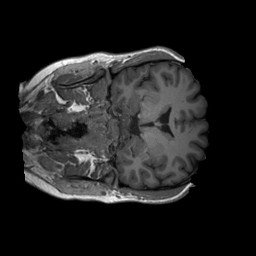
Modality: T1w
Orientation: coronal
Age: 25
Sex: female
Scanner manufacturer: siemens
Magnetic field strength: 3 T
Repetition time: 2.3 s
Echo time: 0.00232 s